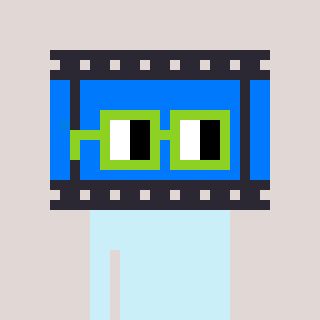
a pixel art character with square light green glasses, a film strip-shaped head and a bege-colored body on a warm background